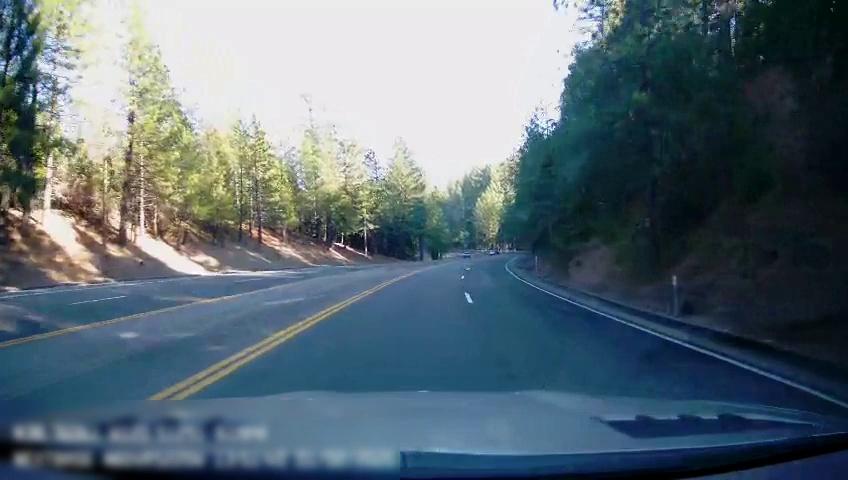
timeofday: Day
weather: Sunny
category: Drivable Space
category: Lanes | Alternate Lane
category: Lanes | Alternate Lane
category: Lanes | Current Lane
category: Lanes | Alternate Lane
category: Lanes | Opposite Lane
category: Lanes | Opposite Lane
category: Lanes | Opposite Lane